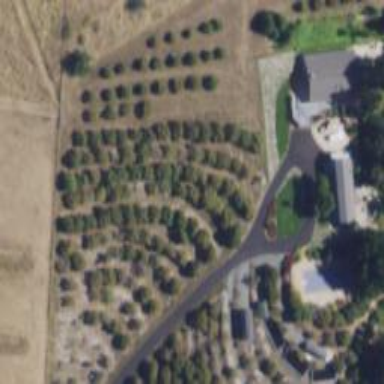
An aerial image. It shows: Orchard.